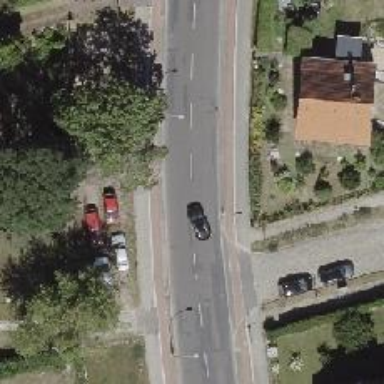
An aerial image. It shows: Tertiary road with asphalt surface. There are sidewalks on both sides and cycle track.